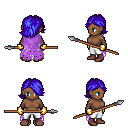
a pixel art fantasy rpg character, female body template, human, dark skin, maroon tattered cape, white pants, blue swoop hairstyle, gold gloves, brown shoes, spear, four views (front, back, left, right), 2x2 character sprite sheet, small pixel art, hard edges, no anti-aliasing